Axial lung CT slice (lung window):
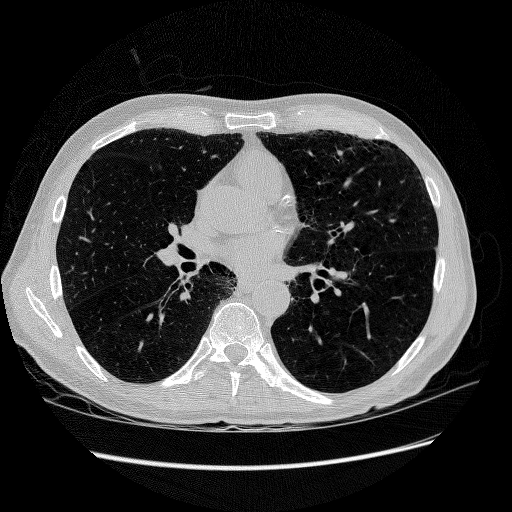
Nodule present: no